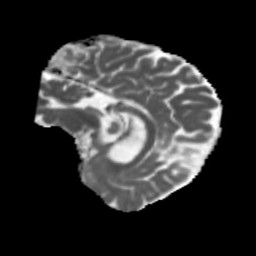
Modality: MD
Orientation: sagittal
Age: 58
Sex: female
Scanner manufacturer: siemens
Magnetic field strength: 3 T
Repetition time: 5.47 s
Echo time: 0.0854 s